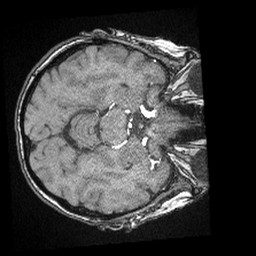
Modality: angio
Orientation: axial
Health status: ill
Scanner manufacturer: siemens
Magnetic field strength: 1.5 T
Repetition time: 0.026 s
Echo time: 0.007 s